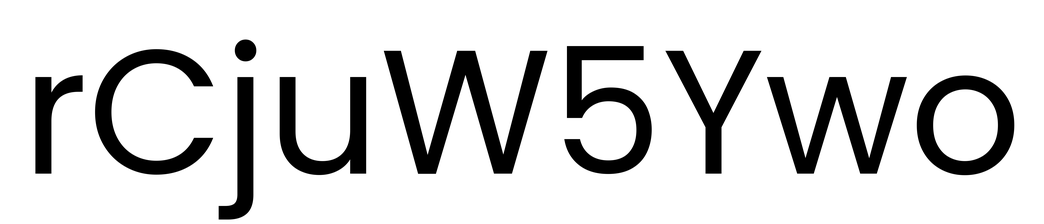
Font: Poppins-Regular